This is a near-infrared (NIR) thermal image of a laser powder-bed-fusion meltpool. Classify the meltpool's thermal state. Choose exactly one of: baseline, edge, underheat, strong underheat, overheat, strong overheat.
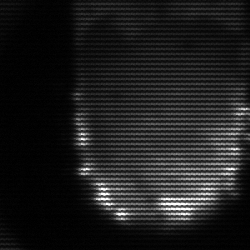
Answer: baseline